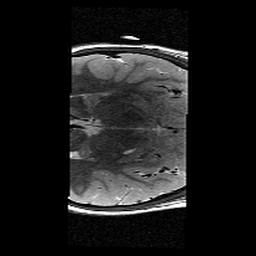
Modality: T2w
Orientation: axial
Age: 9
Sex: female
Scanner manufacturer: siemens
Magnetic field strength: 3 T
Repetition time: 9.23 s
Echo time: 0.067 s